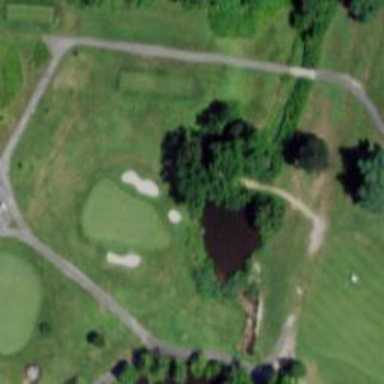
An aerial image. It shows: Service road designated as golf cart path.